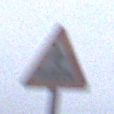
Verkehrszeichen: FussgaengerueberwegRechts
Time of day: MorningAfternoon
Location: Outdoor (Suburban)
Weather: Overcast
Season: NotSpecified
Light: Natural